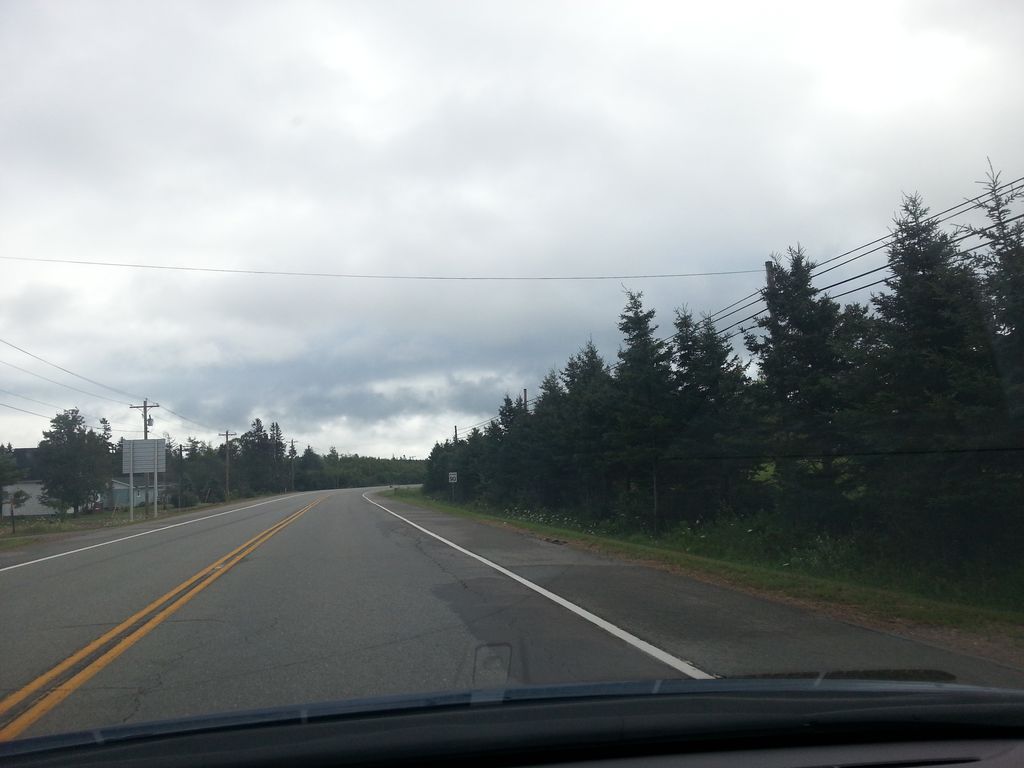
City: charlottetown